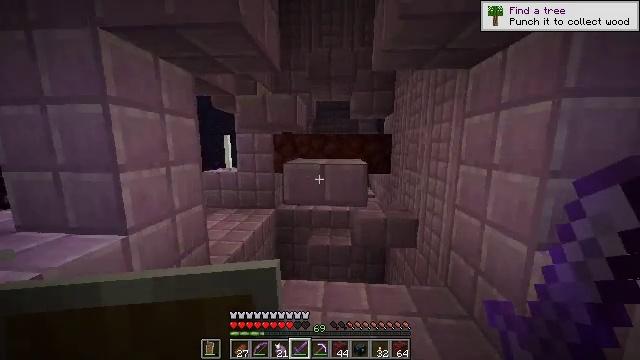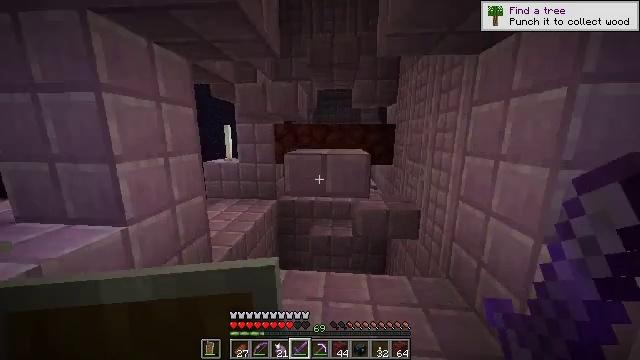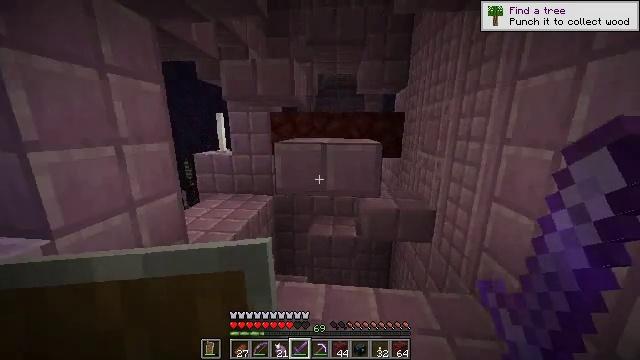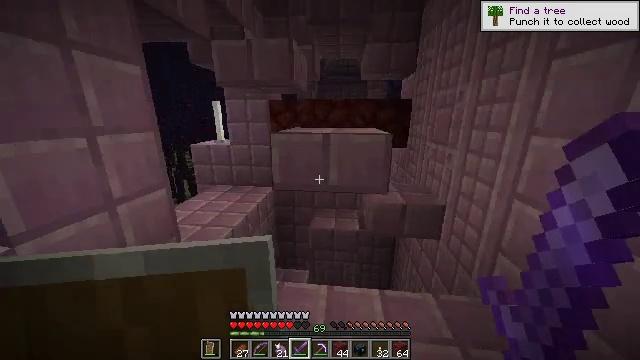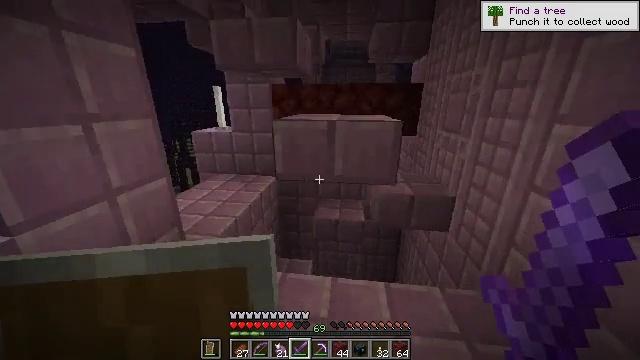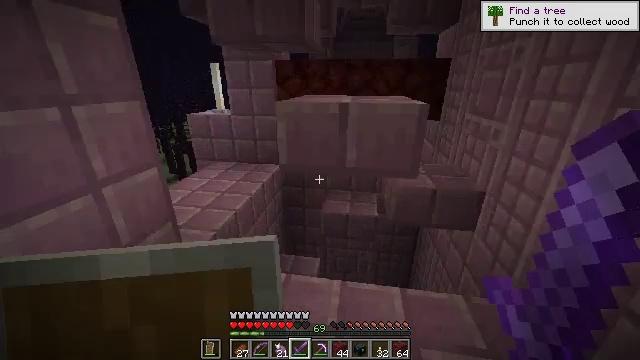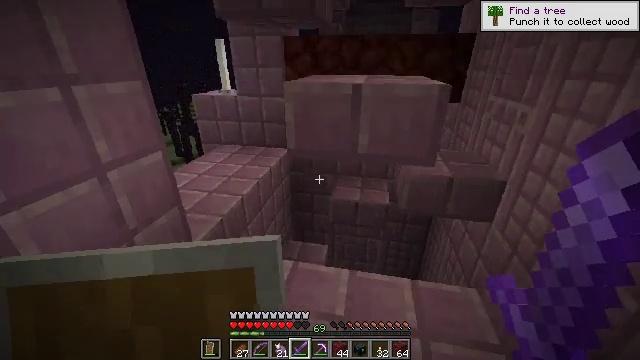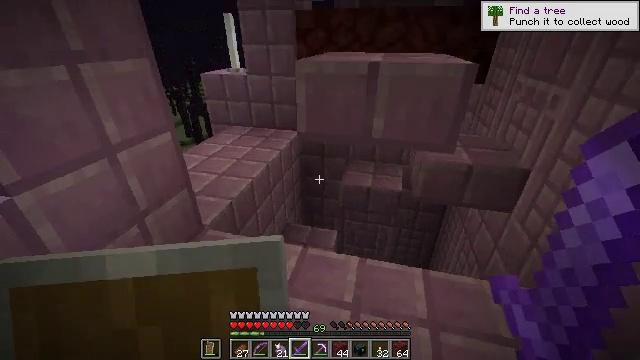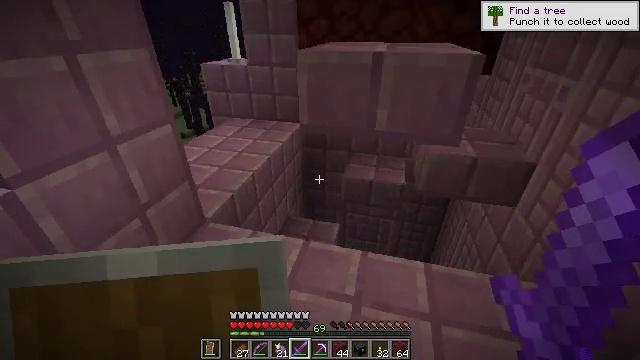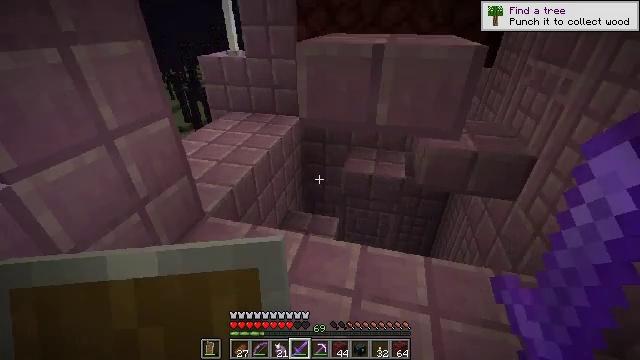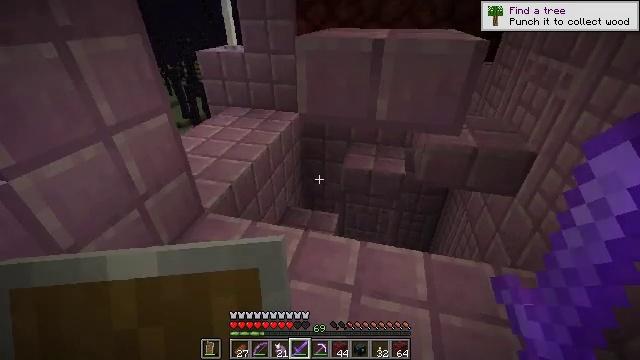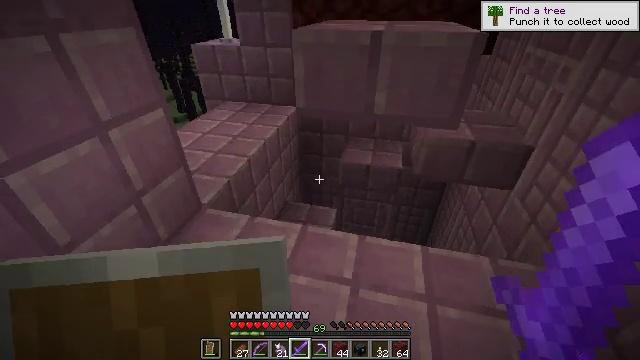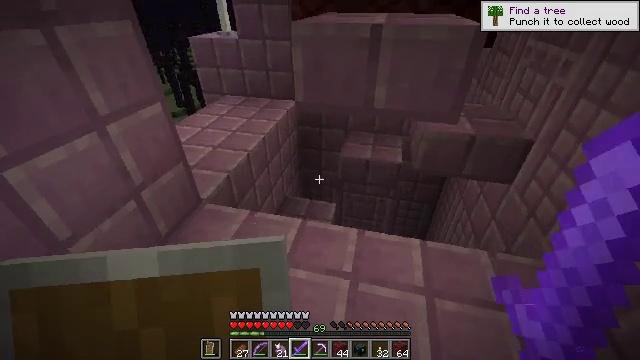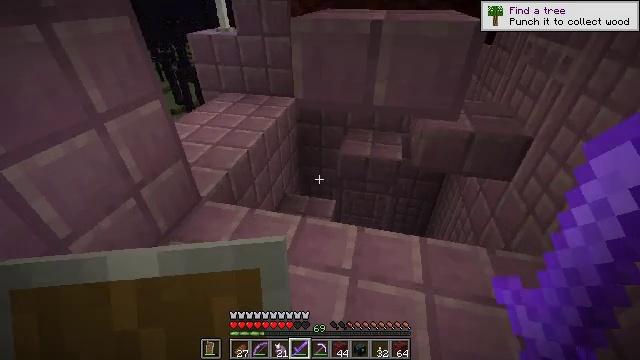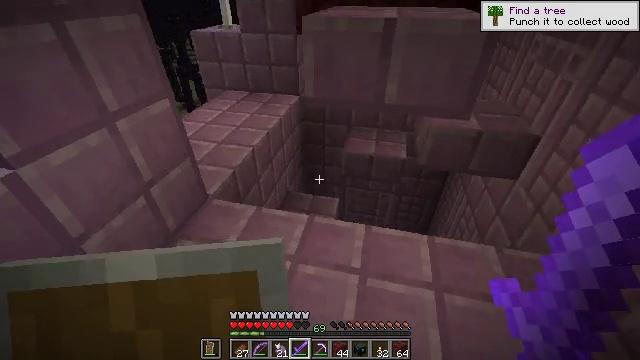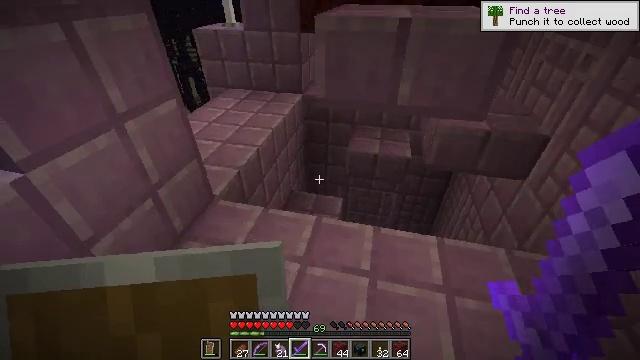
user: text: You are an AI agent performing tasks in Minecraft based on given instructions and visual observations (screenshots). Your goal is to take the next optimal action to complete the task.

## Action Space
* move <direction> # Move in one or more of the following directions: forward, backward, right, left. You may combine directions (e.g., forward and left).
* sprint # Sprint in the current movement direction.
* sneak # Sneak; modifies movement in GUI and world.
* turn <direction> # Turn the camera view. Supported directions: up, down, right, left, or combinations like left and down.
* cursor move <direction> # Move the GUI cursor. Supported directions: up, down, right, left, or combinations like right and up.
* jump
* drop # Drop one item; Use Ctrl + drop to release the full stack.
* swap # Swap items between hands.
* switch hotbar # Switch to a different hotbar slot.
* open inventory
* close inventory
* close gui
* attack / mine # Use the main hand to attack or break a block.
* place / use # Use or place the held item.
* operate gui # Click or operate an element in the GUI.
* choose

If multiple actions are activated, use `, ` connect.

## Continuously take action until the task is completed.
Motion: motion action
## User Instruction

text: Kill mobs.
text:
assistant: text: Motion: move forward, turn down
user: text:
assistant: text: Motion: move forward, turn down
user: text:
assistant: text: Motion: turn down
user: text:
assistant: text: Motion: turn left and down
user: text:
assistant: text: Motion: turn left and down
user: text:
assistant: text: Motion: turn left and down
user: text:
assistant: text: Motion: turn left and down
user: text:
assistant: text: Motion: turn down
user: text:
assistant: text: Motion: turn down
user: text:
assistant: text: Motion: no_op
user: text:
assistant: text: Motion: turn down
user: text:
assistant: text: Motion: turn down
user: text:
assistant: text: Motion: no_op
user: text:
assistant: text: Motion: move left
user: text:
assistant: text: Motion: move forward and move left
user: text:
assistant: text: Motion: move forward and move left
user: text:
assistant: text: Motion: move forward and move left
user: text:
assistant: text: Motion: move forward and move left
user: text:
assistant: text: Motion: move forward and move left
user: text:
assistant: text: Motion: move forward, turn right and down
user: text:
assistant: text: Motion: move forward, turn right and down
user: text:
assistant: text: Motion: no_op
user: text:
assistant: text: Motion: turn down
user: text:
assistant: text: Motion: turn down
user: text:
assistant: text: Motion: turn right and down
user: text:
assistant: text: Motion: turn right and down
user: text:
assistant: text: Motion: turn right and down
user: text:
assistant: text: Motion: turn right and down
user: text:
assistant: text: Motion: turn right
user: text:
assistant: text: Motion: move forward